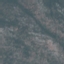
Label: HerbaceousVegetation